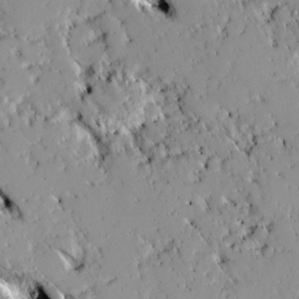
Label: non_frost